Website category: university
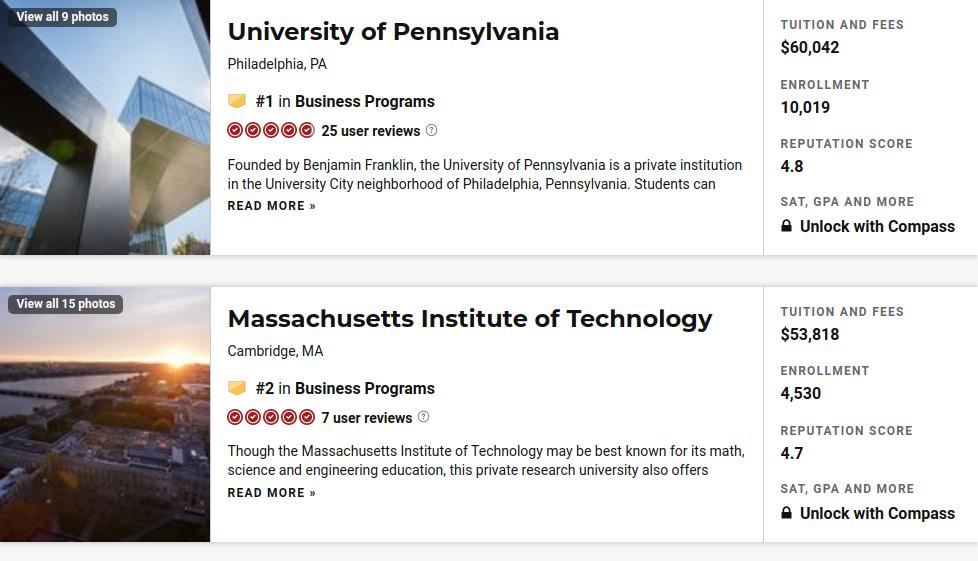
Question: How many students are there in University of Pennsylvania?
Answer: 10,019

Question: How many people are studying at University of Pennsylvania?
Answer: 10,019

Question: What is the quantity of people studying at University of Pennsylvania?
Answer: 10,019

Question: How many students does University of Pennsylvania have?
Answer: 10,019

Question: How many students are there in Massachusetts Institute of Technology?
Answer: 4,530

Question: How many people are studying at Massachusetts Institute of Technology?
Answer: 4,530

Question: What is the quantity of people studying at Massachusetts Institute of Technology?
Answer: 4,530

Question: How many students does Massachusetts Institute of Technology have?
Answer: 4,530

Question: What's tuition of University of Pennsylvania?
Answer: $60,042

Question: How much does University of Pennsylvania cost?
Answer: $60,042

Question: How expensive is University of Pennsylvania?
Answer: $60,042

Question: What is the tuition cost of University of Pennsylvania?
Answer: $60,042

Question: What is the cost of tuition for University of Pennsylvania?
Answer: $60,042

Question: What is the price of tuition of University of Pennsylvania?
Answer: $60,042

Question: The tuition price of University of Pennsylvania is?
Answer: $60,042

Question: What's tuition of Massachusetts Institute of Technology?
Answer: $53,818

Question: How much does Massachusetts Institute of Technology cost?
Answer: $53,818

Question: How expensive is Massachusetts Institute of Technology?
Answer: $53,818

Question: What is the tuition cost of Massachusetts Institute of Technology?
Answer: $53,818

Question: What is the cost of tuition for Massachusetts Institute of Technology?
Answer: $53,818

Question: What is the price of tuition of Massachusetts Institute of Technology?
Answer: $53,818

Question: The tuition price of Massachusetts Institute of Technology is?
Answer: $53,818

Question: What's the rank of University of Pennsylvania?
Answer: #1

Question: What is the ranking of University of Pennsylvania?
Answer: #1

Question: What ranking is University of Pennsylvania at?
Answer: #1

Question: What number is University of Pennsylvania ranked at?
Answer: #1

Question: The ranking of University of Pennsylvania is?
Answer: #1

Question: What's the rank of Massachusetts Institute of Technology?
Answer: #2

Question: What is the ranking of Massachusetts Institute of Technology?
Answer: #2

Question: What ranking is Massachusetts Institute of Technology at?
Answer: #2

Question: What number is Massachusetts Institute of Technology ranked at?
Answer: #2

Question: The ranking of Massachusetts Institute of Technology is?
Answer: #2

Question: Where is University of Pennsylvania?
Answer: Philadelphia, PA

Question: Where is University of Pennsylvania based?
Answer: Philadelphia, PA

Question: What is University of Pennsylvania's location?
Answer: Philadelphia, PA

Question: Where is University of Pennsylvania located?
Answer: Philadelphia, PA

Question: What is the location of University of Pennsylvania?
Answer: Philadelphia, PA

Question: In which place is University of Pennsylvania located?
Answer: Philadelphia, PA

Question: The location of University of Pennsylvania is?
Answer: Philadelphia, PA

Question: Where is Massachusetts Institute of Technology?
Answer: Cambridge, MA

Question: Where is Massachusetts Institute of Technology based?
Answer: Cambridge, MA

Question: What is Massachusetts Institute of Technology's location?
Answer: Cambridge, MA

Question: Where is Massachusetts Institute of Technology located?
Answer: Cambridge, MA

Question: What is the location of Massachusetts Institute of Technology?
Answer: Cambridge, MA

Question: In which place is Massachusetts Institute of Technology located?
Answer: Cambridge, MA

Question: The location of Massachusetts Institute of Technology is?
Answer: Cambridge, MA

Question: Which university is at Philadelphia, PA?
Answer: University of Pennsylvania

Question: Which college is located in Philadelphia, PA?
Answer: University of Pennsylvania

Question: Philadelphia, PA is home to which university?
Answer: University of Pennsylvania

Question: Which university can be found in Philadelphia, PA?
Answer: University of Pennsylvania

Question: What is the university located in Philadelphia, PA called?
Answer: University of Pennsylvania

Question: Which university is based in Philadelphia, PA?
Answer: University of Pennsylvania

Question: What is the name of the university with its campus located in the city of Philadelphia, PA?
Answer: University of Pennsylvania

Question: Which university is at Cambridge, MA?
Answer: Massachusetts Institute of Technology

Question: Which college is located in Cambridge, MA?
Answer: Massachusetts Institute of Technology

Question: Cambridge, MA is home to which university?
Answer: Massachusetts Institute of Technology

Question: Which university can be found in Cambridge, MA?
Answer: Massachusetts Institute of Technology

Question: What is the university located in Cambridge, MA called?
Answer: Massachusetts Institute of Technology

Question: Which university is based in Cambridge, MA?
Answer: Massachusetts Institute of Technology

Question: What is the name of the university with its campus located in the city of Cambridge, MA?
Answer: Massachusetts Institute of Technology

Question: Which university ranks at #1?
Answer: University of Pennsylvania

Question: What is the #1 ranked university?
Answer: University of Pennsylvania

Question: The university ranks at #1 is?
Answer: University of Pennsylvania

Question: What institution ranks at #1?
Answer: University of Pennsylvania